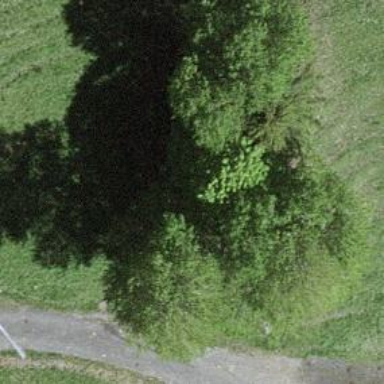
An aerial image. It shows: Single tag "natural: tree."